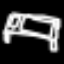
Label: bed